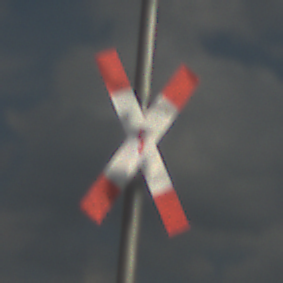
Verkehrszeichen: Andreaskreuz
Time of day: MorningAfternoon
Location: Outdoor (Beach)
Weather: PartlyCloudy
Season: NotSpecified
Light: Natural